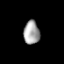
Tissue: prostate
Cell type: Epithelial cells
Senescence score: 0
Nuclear area (px): 363
Mean DAPI intensity: 165.639